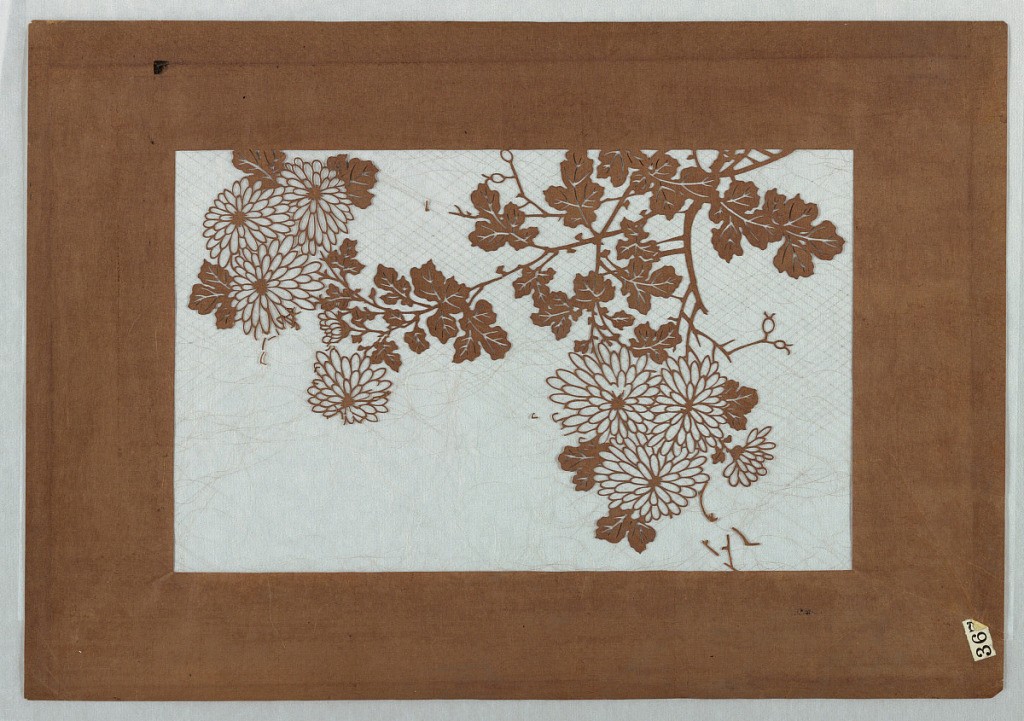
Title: Chrysanthemums
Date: mid 18th - early 19th century
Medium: Mulberry paper (kozo washi) treated with fermented persimmon tannin (kakishibu), and silk threads (itoire)
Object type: Katagami
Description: Branches of blooming chrysanthemums and leaves take over the lower half of the stencil. Silk threads have been added to support the stencil structure. It appears that part of the stencil is damaged and torn away. Adhesives are left behind in each of the corners, and sun stains are also present.